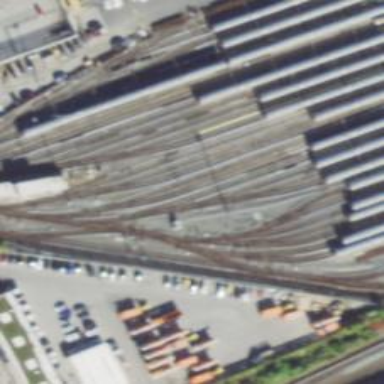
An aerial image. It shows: Electrified rail passing through service yard.